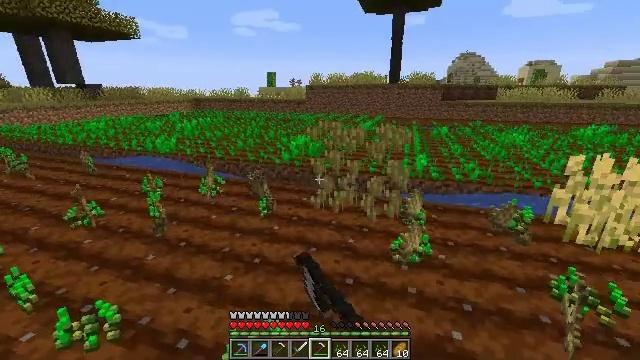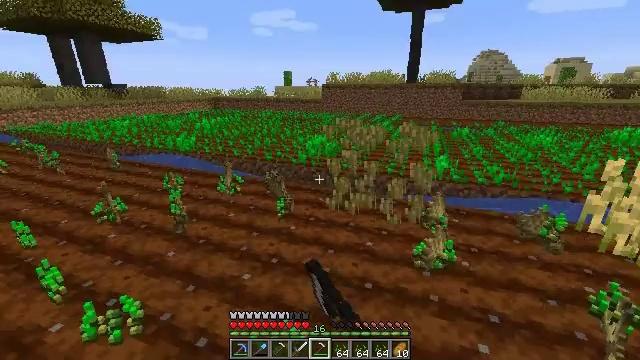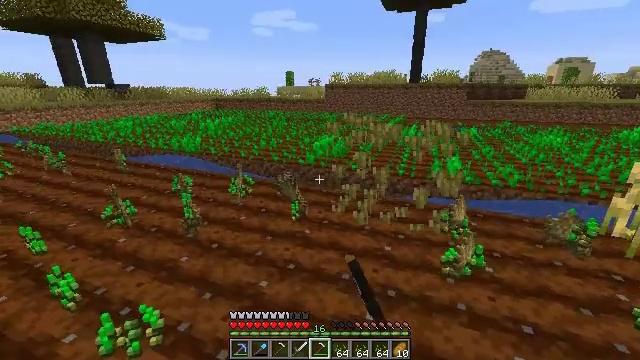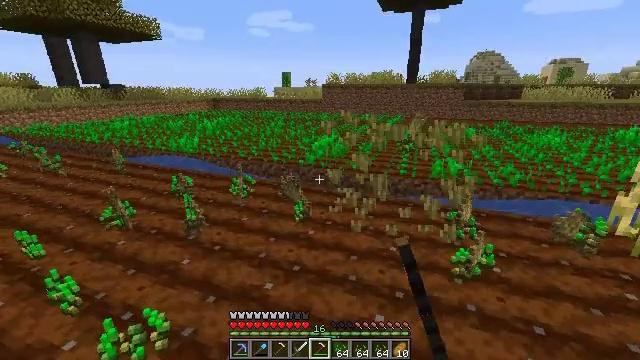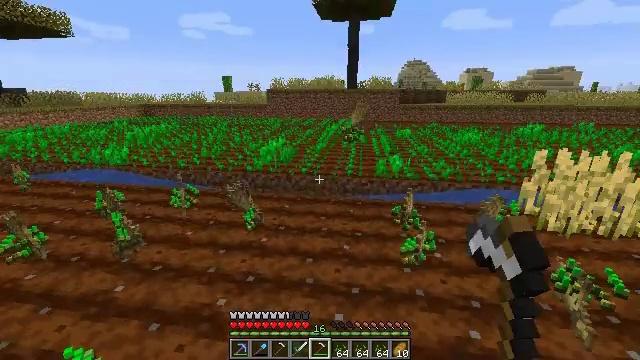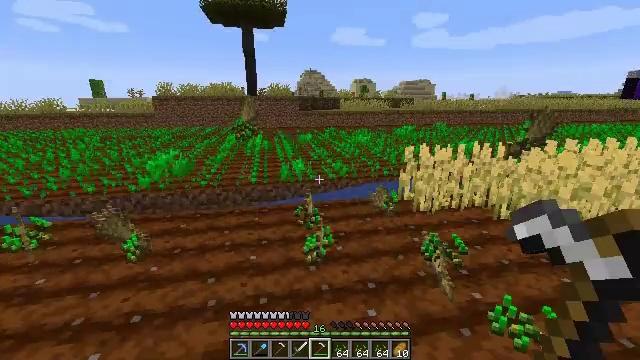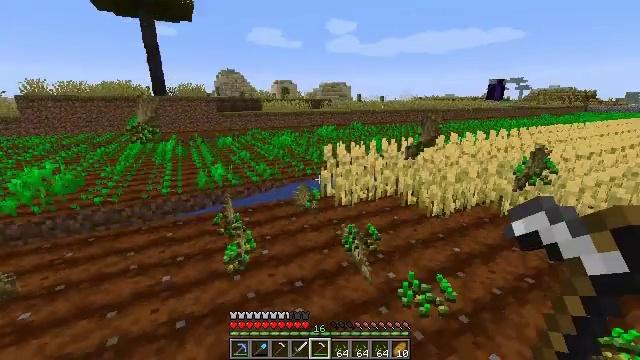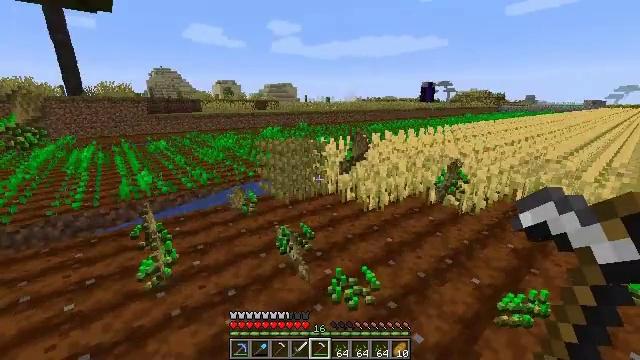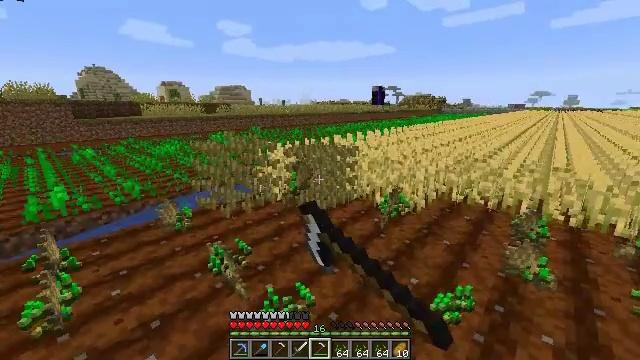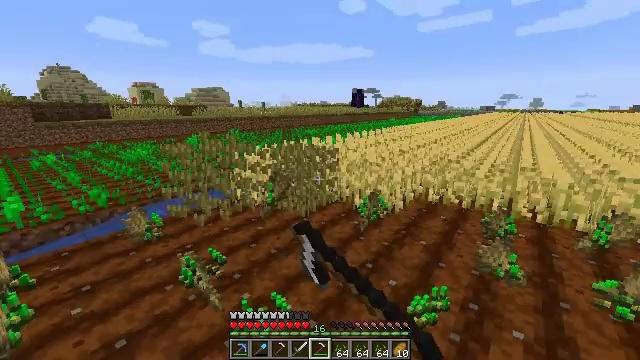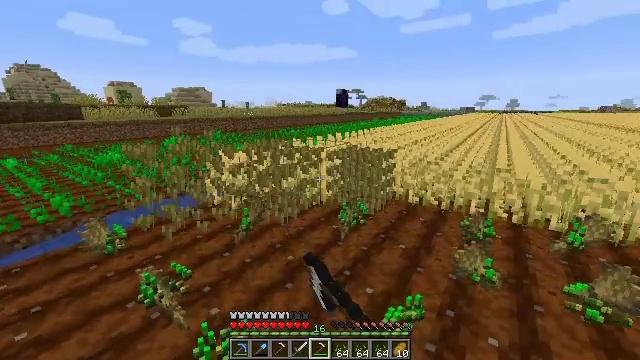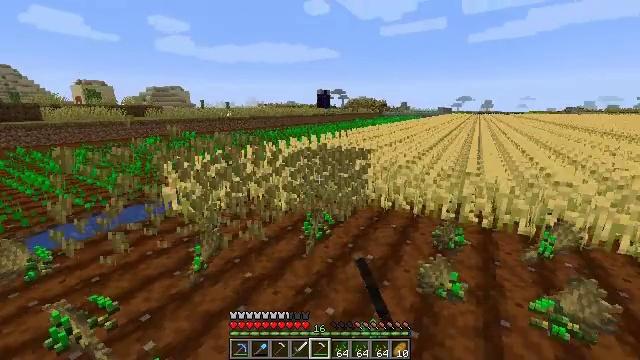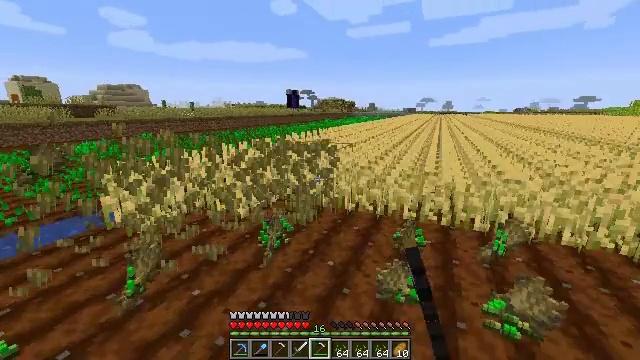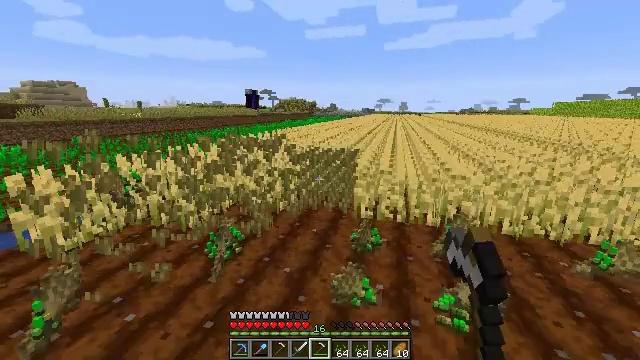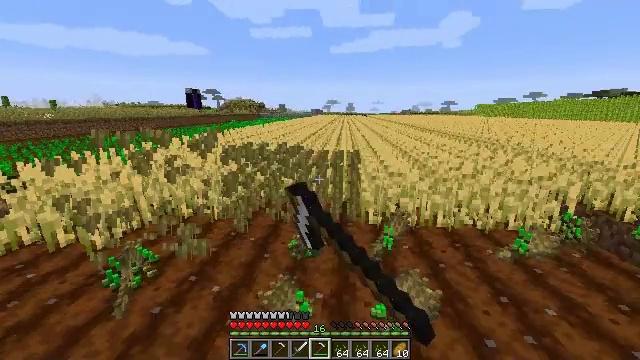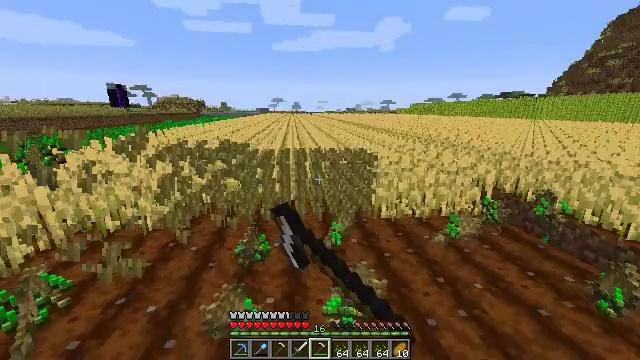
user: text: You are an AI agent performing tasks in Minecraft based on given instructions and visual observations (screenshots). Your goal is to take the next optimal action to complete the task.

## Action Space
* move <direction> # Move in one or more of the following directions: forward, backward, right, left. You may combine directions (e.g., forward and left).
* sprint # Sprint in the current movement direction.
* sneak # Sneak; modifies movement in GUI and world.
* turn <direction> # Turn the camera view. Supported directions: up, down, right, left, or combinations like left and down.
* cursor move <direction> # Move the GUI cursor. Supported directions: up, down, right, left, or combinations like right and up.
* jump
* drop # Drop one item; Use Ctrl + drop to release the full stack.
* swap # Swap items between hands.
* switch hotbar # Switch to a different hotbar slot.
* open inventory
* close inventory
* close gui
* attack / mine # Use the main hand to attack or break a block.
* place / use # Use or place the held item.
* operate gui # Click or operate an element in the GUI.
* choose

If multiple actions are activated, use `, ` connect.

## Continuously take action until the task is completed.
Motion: motion action
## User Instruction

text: Gather wheat by left-clicking on it.
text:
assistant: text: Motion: move left, turn left, attack / mine
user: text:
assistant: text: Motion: move left, attack / mine
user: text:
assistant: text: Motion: move left, attack / mine
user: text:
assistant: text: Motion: move right, turn right, attack / mine
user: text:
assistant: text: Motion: move right, turn right and up, attack / mine
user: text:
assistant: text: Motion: move right, turn right, attack / mine
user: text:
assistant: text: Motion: move right, turn right, attack / mine
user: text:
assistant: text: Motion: move forward and move right, turn right, attack / mine
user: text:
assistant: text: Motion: move forward and move right, turn right, attack / mine
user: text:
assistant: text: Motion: move forward and move right, turn right, attack / mine
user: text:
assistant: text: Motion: move forward and move right, turn right, attack / mine
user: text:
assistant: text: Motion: move forward and move right, turn right, attack / mine
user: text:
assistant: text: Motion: move forward and move right, turn right, attack / mine
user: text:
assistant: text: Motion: move forward and move right, turn right, attack / mine
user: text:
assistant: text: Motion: move forward and move right, turn right, attack / mine
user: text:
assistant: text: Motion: move forward and move right, turn right, attack / mine
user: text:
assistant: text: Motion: move forward and move right, turn right, attack / mine
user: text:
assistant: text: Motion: move forward and move right, turn right, attack / mine
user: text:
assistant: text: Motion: move forward and move right, turn right, attack / mine
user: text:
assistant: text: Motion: move forward and move right, attack / mine
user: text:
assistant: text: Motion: move forward and move right, attack / mine
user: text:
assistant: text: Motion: move forward and move right, turn left, attack / mine
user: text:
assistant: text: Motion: move forward and move right, turn left, attack / mine
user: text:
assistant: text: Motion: move forward and move left, turn left and up, attack / mine
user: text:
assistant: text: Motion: move forward and move left, turn left and up, attack / mine
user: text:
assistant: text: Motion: move forward and move left, turn left and up, attack / mine
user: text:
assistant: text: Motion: move forward and move left, turn left, attack / mine
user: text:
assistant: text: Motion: move forward and move left, turn left, attack / mine
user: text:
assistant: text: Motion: move forward and move left, turn left, attack / mine
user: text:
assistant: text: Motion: move forward and move left, turn left, attack / mine